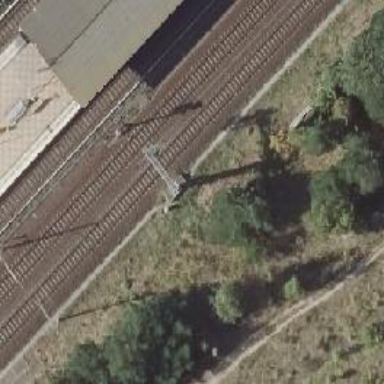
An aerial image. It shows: Railway signal.